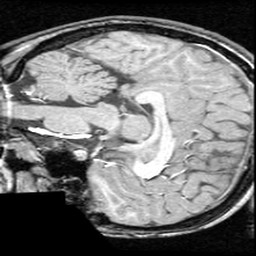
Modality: T1w
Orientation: sagittal
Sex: female
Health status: ill
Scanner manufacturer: ge
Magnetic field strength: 1.5 T
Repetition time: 21 s
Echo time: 0.008 s